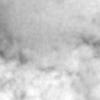
Label: no_change